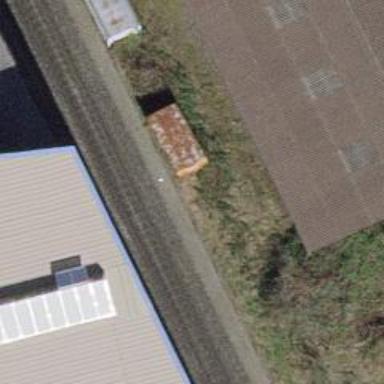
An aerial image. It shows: Narrow-gauge railway track with one electrified contact line.